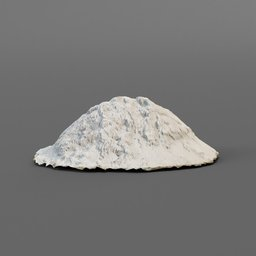
Label: nature